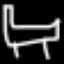
Label: bed